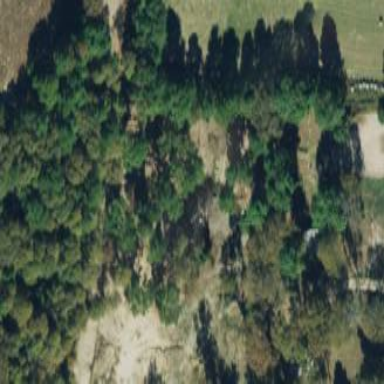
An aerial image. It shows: Mixed woodland area with variety of leaf types and cycles.